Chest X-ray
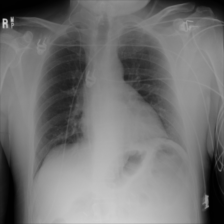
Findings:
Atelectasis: negative
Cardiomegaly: negative
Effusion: negative
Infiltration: negative
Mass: negative
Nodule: negative
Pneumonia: negative
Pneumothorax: negative
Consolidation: negative
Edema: negative
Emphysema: negative
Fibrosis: negative
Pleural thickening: negative
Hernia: negative